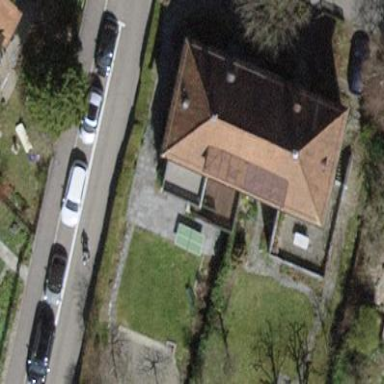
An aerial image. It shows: Building with tile roof.